Field crop: maize
Growth stage: 2
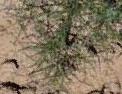
Species: salsola